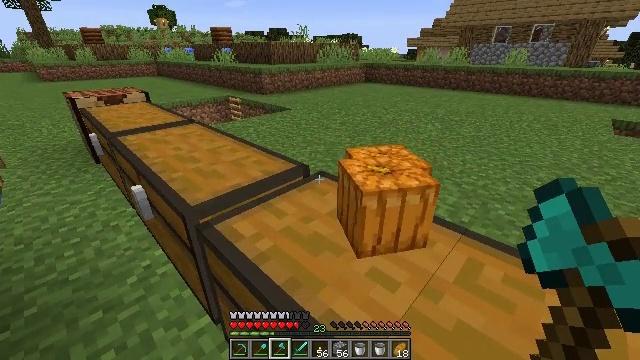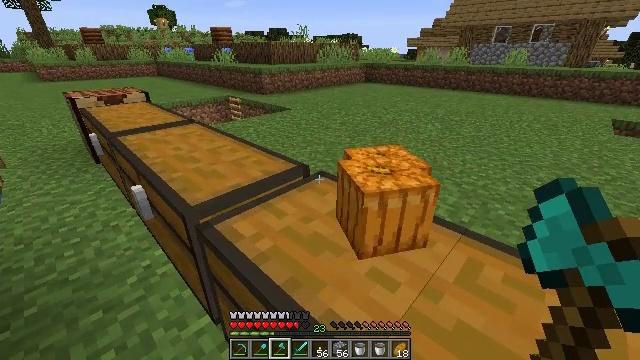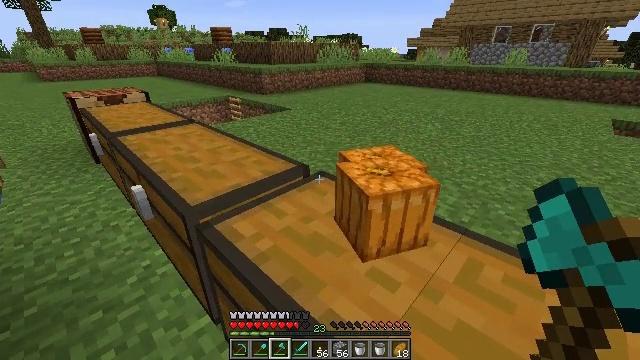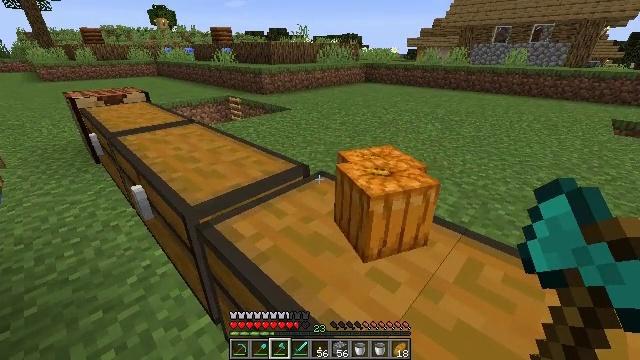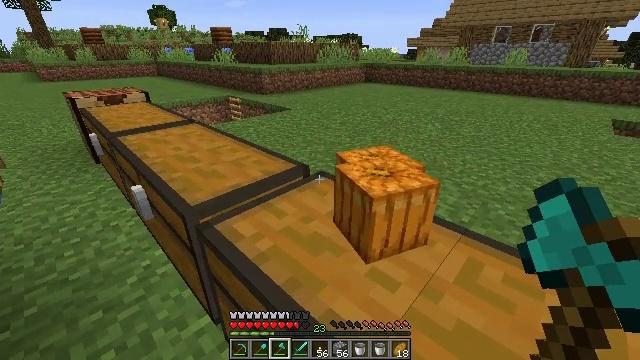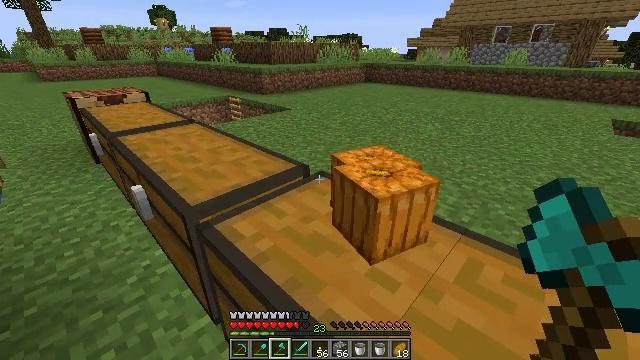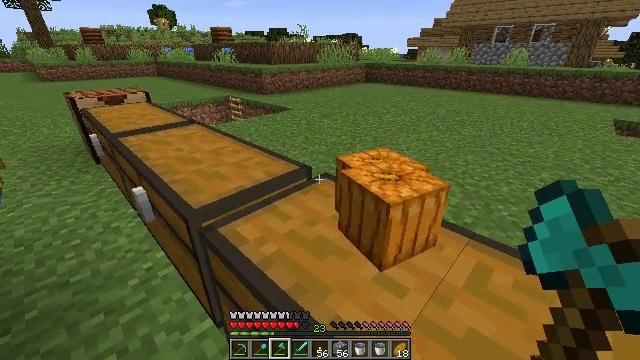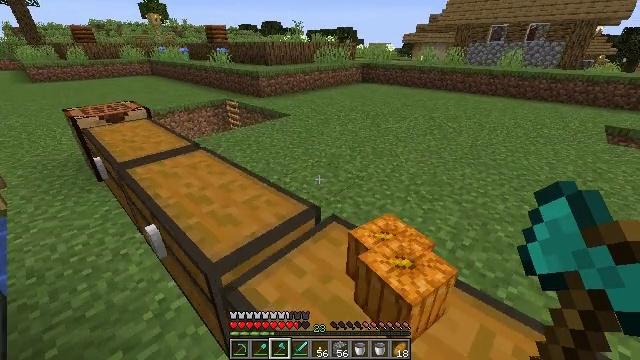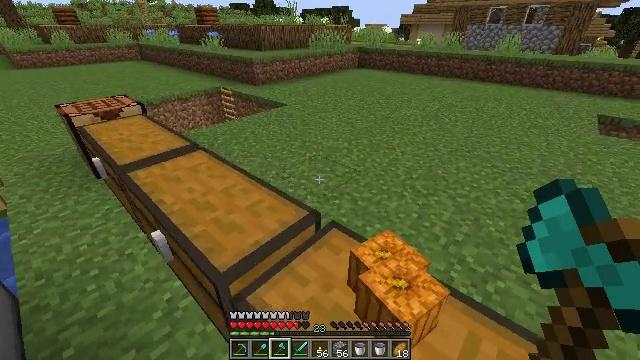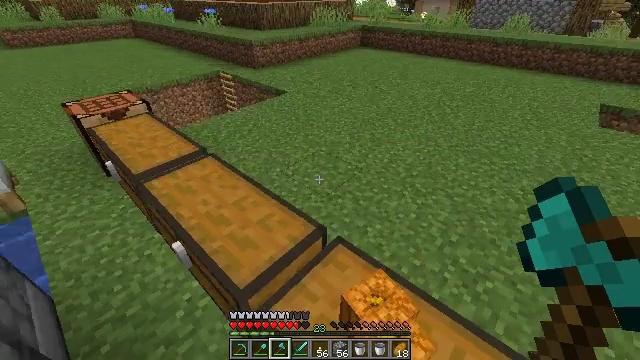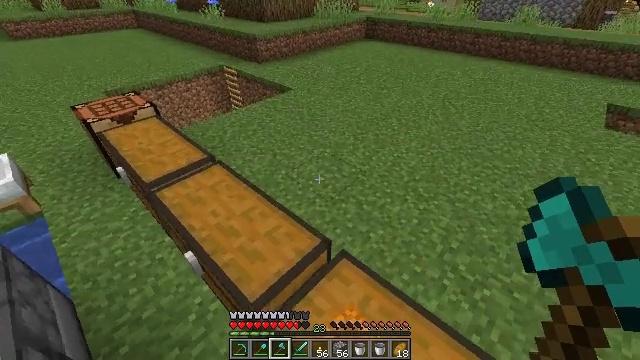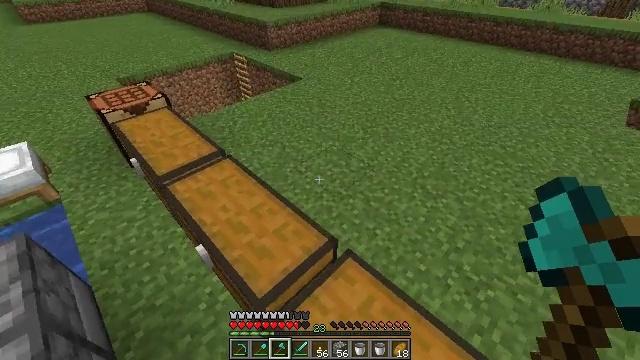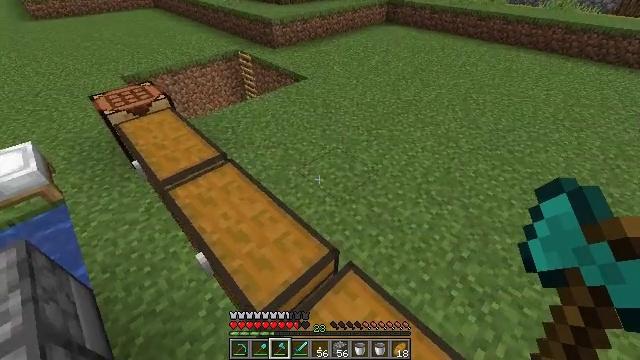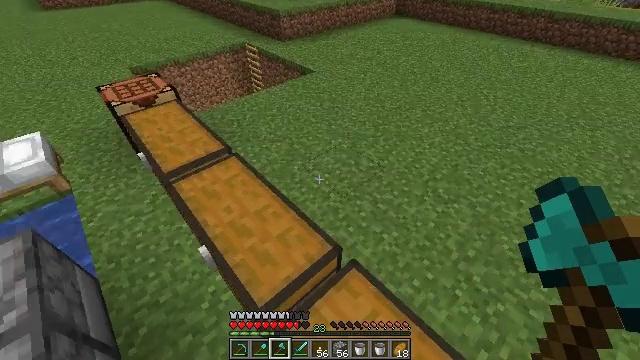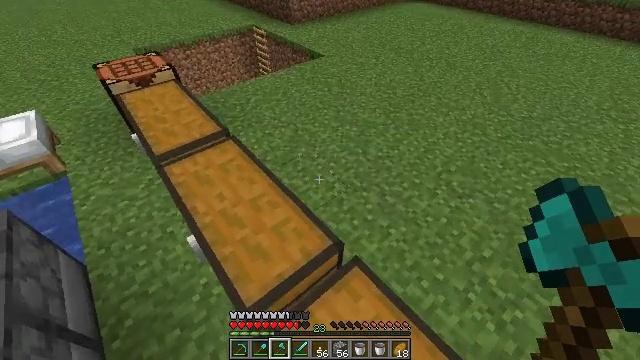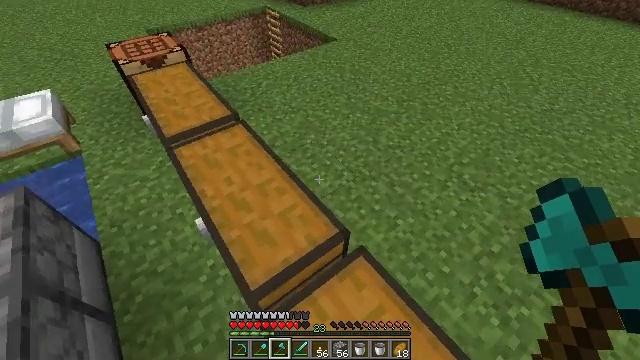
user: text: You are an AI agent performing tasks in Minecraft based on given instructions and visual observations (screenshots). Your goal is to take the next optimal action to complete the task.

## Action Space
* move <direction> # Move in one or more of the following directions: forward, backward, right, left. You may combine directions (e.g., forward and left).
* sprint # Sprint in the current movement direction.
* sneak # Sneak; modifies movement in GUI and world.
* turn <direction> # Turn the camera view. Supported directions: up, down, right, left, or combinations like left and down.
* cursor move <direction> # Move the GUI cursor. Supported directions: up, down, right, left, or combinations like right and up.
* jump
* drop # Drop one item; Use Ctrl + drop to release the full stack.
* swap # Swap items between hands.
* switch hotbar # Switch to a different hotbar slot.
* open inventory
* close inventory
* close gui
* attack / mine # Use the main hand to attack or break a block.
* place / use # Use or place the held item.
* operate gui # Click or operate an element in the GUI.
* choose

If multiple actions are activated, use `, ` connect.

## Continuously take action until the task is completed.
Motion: motion action
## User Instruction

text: Transform a pumpkin into pumpkin seeds via crafting.
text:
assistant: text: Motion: no_op
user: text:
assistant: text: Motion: no_op
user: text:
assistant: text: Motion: no_op
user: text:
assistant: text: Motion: no_op
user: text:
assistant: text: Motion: no_op
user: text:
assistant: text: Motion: move forward
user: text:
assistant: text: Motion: move forward, turn right and down, jump
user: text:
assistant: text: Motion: move forward, turn right and down, jump
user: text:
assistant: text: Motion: move forward and move right, turn down, jump
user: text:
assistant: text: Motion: move forward and move right, turn down, jump
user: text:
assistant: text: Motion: move forward and move right, turn left and down
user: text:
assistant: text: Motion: move forward and move right, turn left
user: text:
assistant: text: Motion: move forward and move right, turn left and down
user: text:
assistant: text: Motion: move forward, turn left and down
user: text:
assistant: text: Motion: turn left and down
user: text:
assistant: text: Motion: turn left and down
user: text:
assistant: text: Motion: turn left and down
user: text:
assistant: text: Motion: turn left and down
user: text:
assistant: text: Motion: turn left and down
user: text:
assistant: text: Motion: turn down
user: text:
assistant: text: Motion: turn down
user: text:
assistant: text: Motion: move left, turn right and down
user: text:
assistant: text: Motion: move left, turn right and down
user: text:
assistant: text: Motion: move left, turn right
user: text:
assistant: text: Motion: move left, turn right
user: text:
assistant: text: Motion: move left, turn right and up
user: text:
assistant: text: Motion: move left, turn up
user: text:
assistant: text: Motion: move forward and move left, turn left and up
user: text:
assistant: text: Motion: move forward and move left, turn up
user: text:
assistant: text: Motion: move forward and move left, turn up